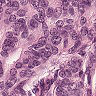
Metastatic tissue present: yes